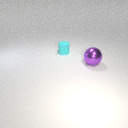
large purple metal sphere in front of small cyan rubber cylinder